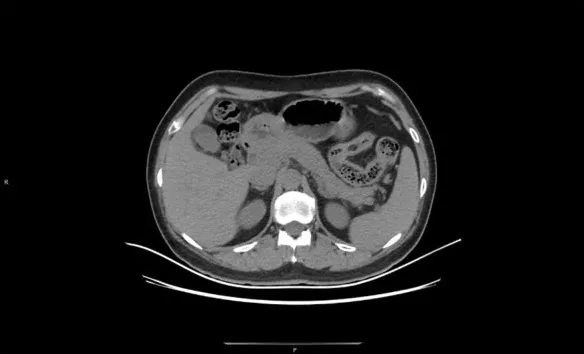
At 11 weeks after treatment, the peripancreatic exudate was largely absorbed and the pancreatic contour was largely restored.
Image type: radiology (ct)